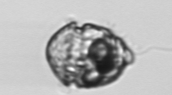
Label: Proterythropsis